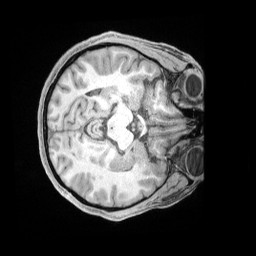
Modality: T1w
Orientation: axial
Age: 39
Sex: female
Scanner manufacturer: siemens
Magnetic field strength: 3 T
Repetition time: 2 s
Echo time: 0.00211 s